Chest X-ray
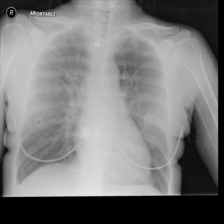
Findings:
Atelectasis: negative
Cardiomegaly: negative
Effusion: negative
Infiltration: negative
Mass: negative
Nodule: negative
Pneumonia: negative
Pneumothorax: negative
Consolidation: negative
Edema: negative
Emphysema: negative
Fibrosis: negative
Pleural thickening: negative
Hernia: negative